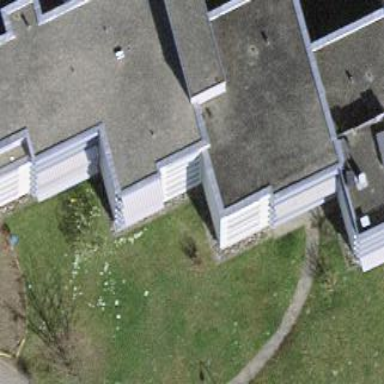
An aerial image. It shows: Image showing building with apartments.